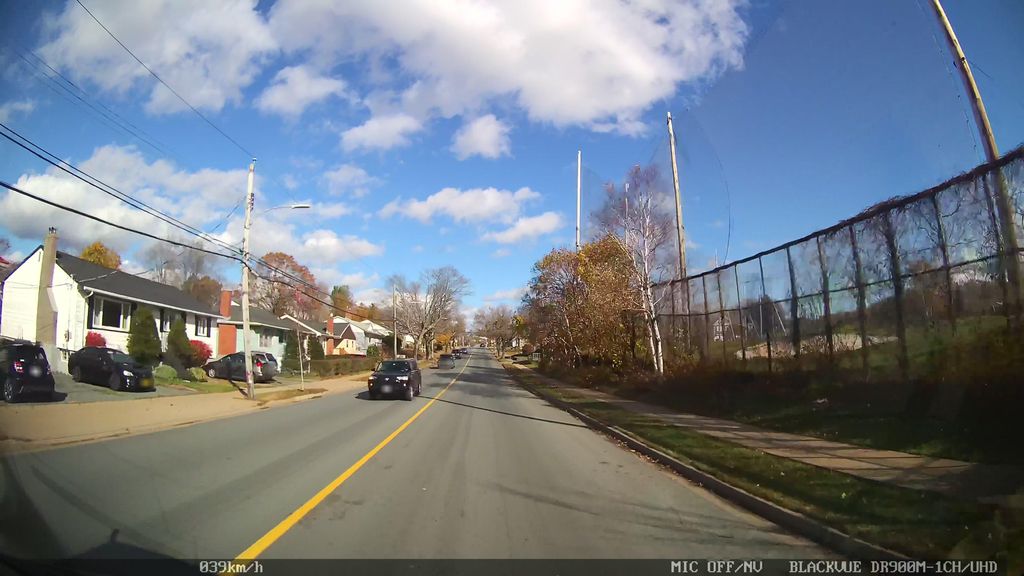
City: halifax